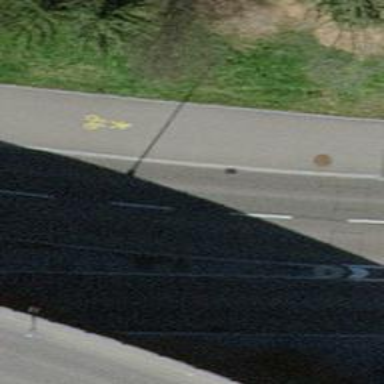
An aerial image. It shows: Primary link road with asphalt surface.